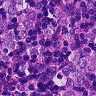
Metastatic tissue present: yes